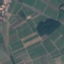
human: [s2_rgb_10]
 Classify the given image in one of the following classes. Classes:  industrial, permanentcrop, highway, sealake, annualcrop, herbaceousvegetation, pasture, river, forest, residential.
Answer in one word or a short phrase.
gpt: PermanentCrop